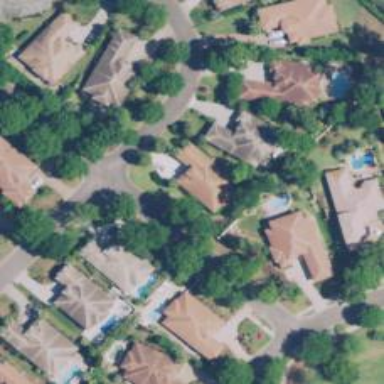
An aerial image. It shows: Neighborhood.